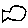
Label: fish